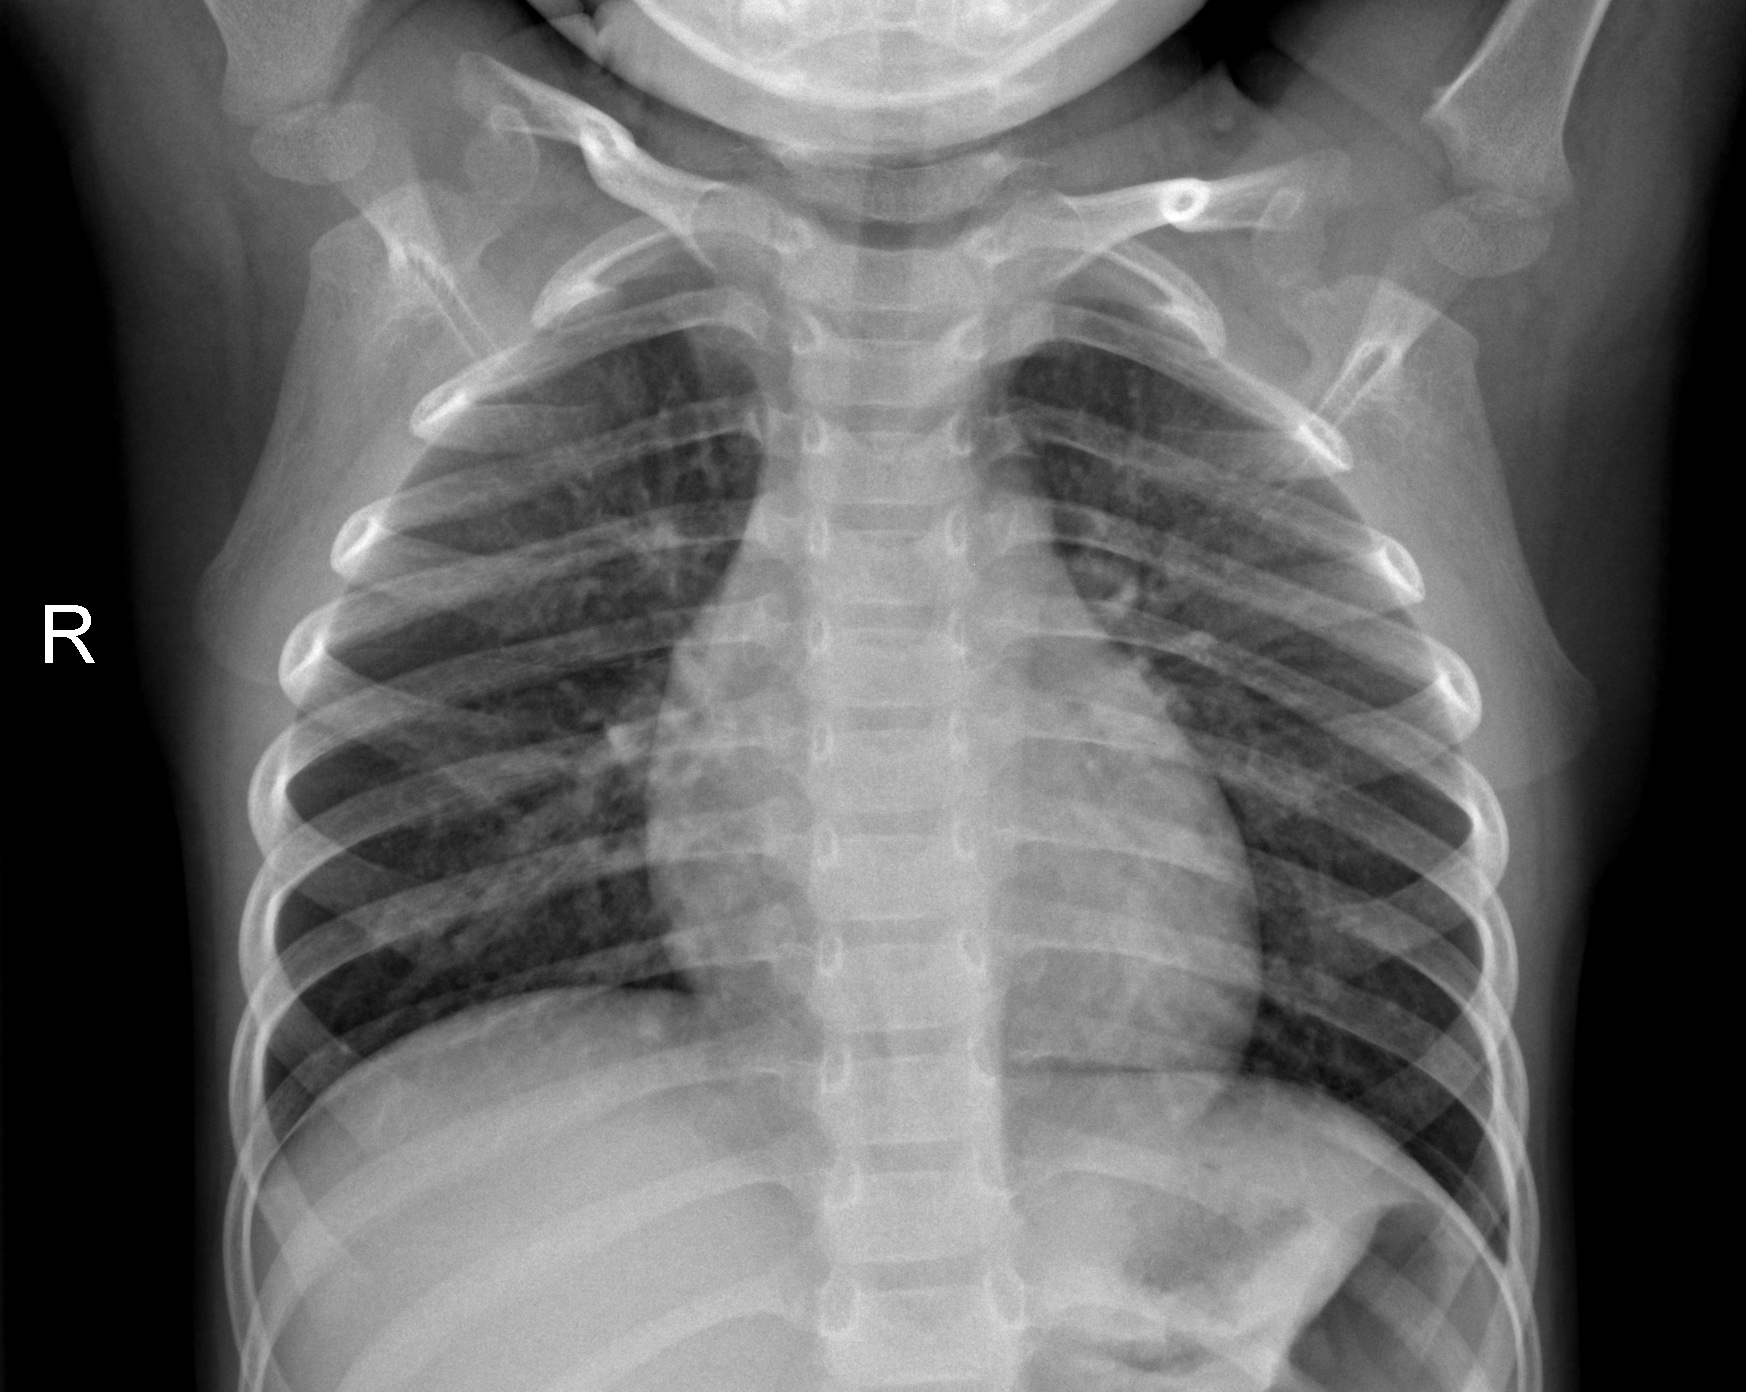
Diagnosis: NORMAL